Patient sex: F
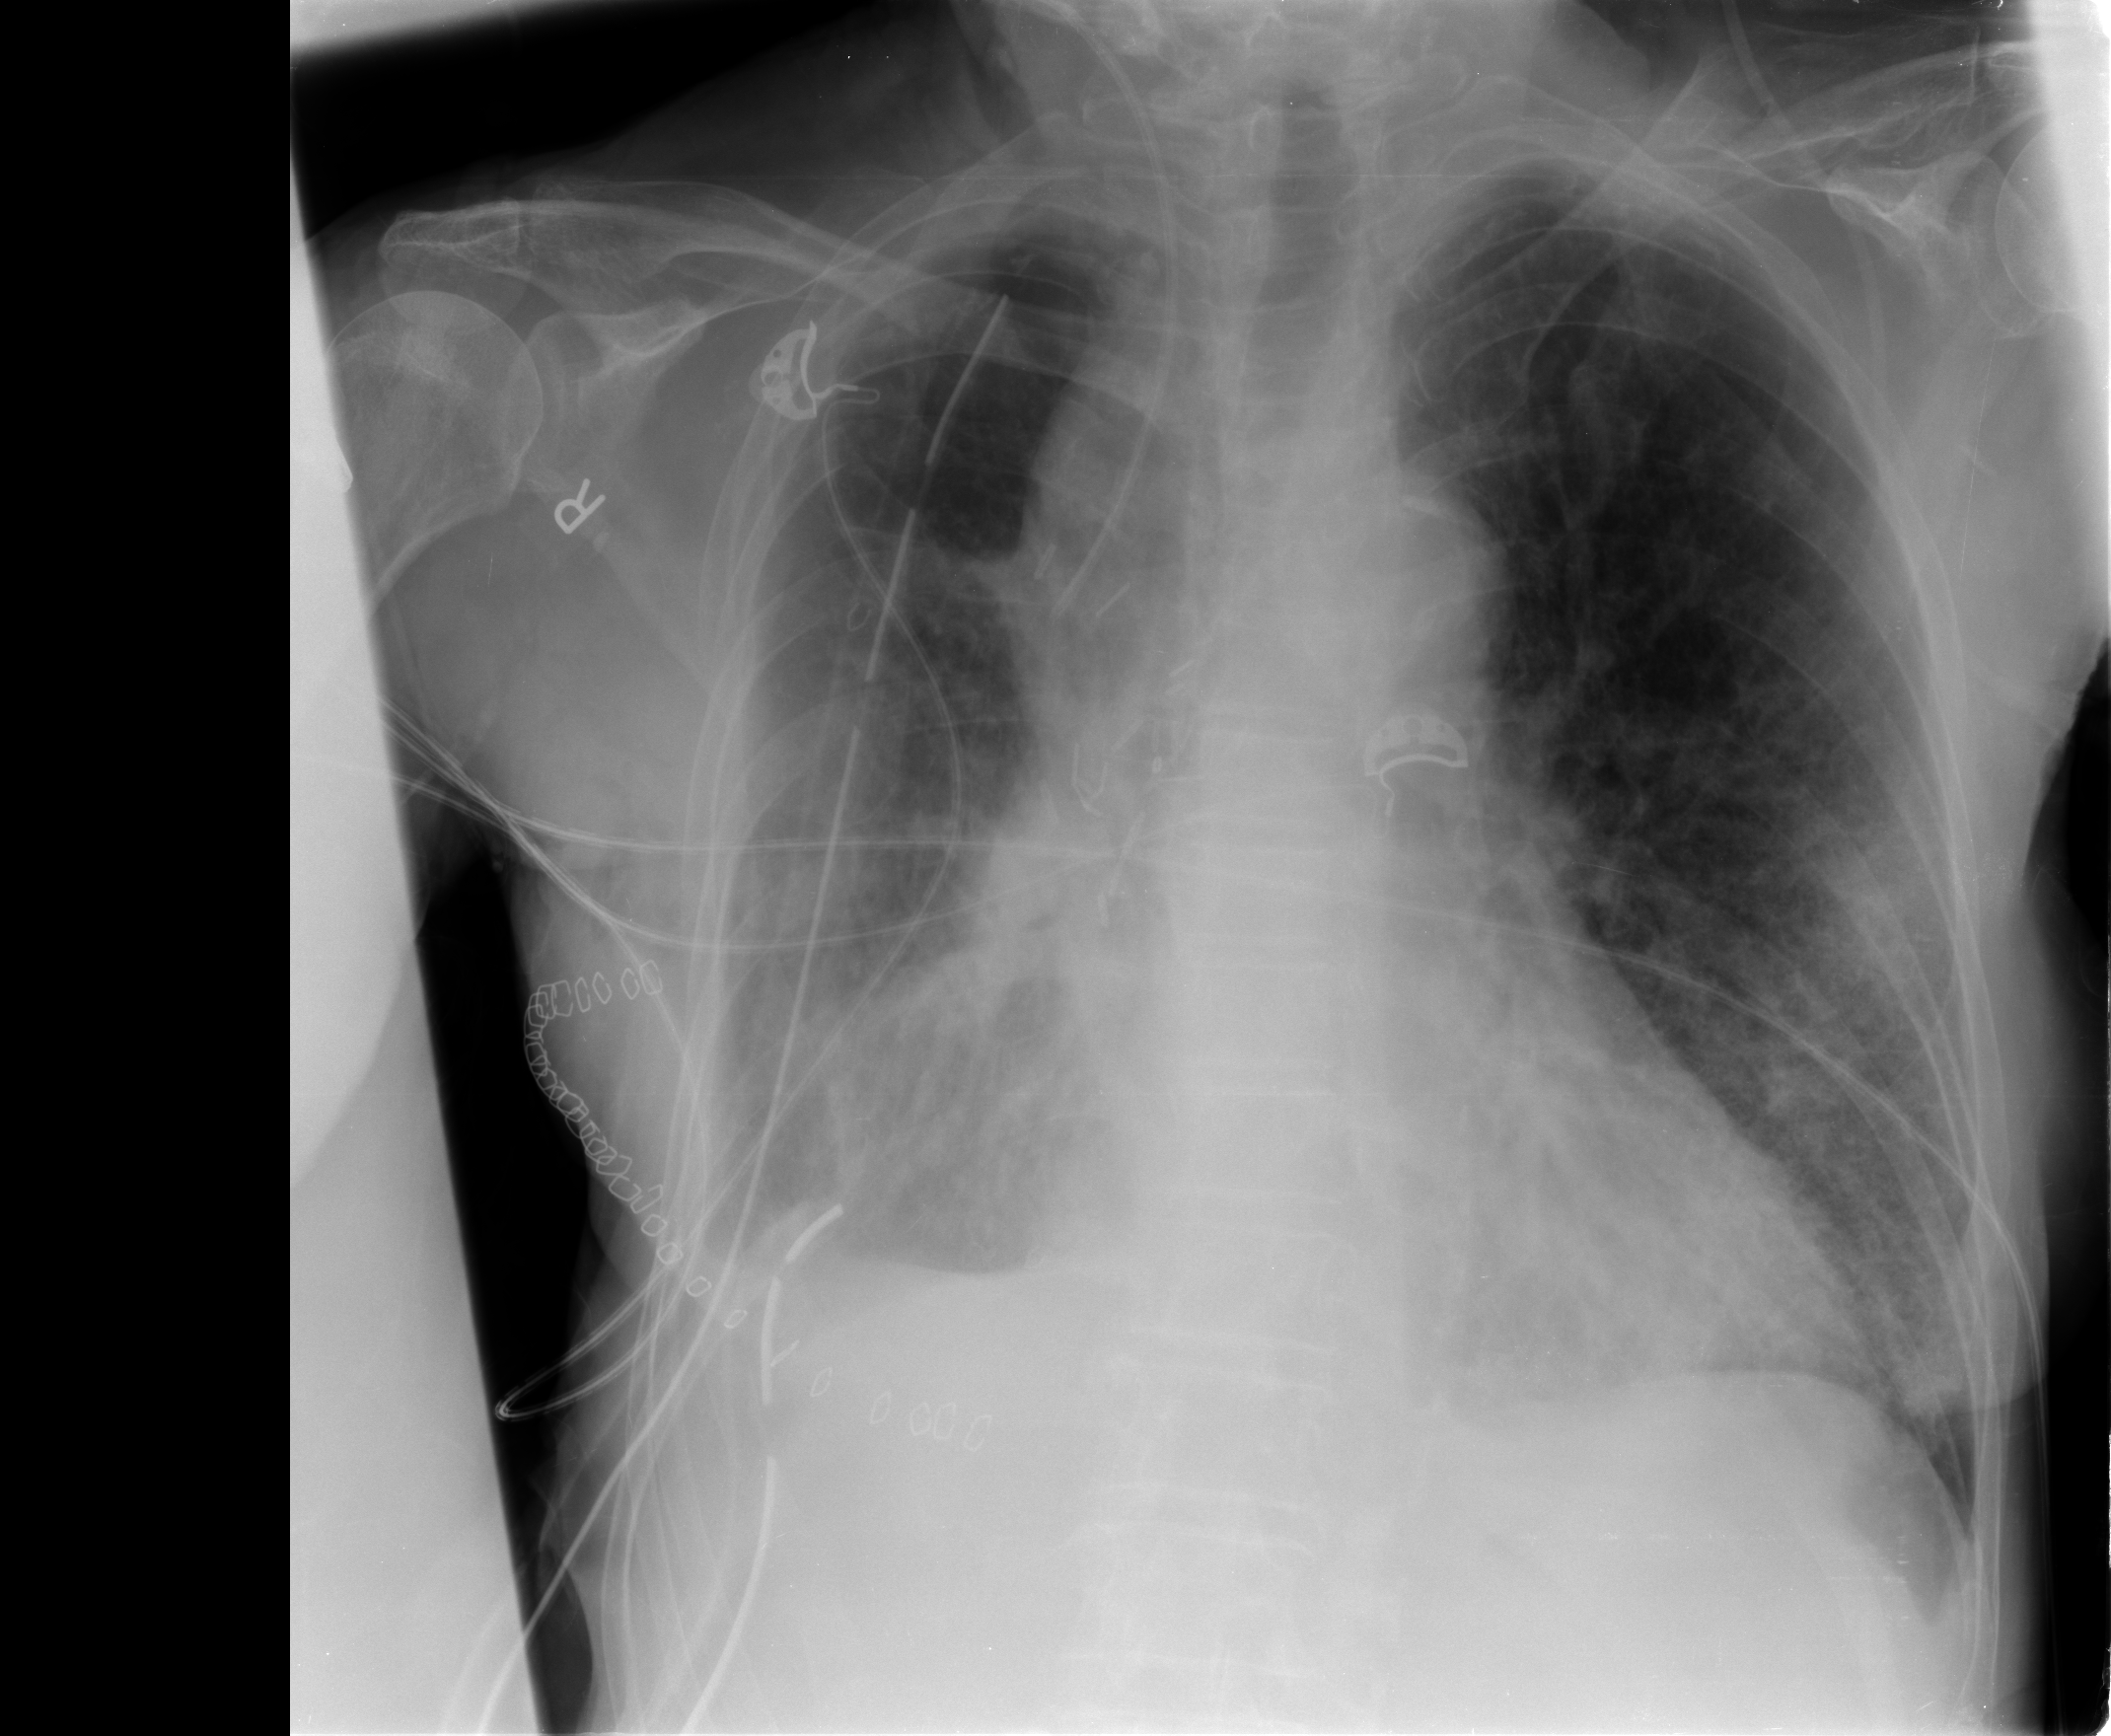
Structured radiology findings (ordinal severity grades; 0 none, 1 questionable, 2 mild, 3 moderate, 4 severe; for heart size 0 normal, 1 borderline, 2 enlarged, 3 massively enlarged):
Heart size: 2
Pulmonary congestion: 3
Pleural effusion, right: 3
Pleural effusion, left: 1
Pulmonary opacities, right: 2
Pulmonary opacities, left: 2
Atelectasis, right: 3
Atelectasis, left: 2